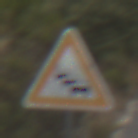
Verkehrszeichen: Stau
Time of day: Midday
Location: Outdoor (Nature)
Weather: Overcast
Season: NotSpecified
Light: Natural